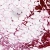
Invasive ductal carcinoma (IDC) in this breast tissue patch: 0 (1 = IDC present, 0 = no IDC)